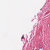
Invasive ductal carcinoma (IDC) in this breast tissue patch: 0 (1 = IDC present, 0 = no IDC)